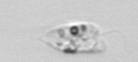
Label: Amoeba